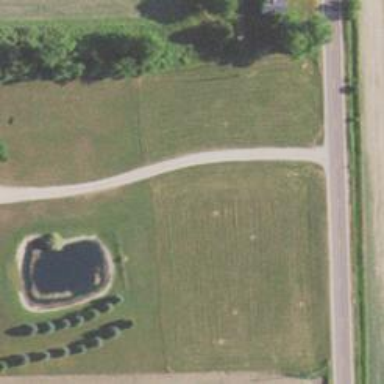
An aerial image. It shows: Driveway.